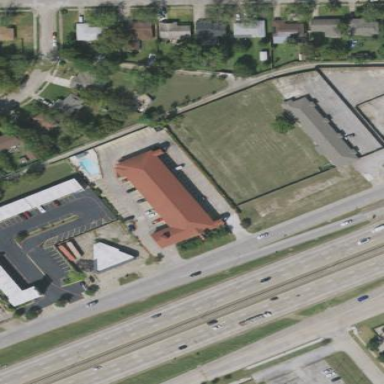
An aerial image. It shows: Motel building.